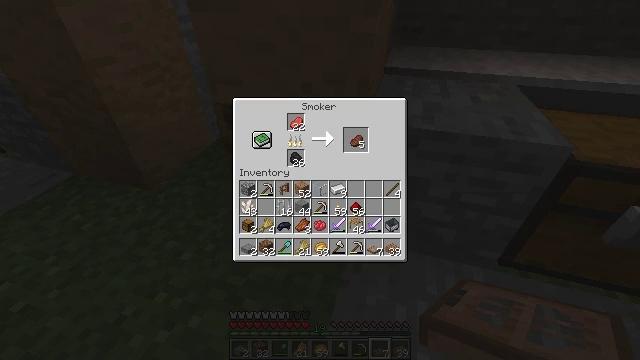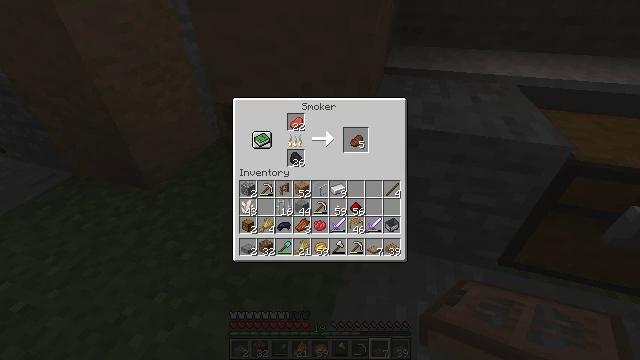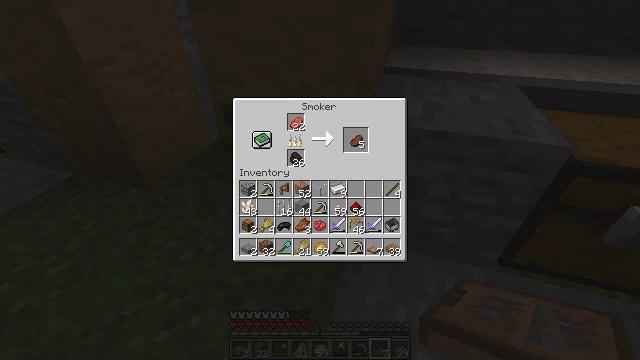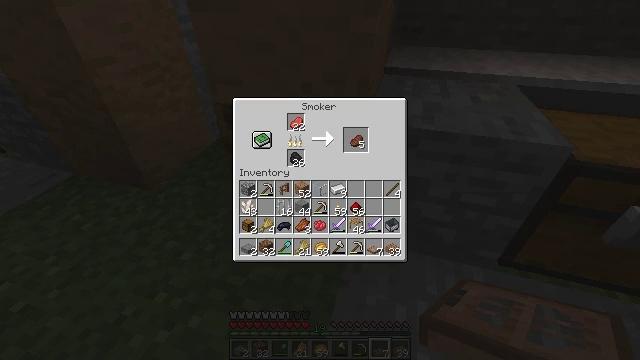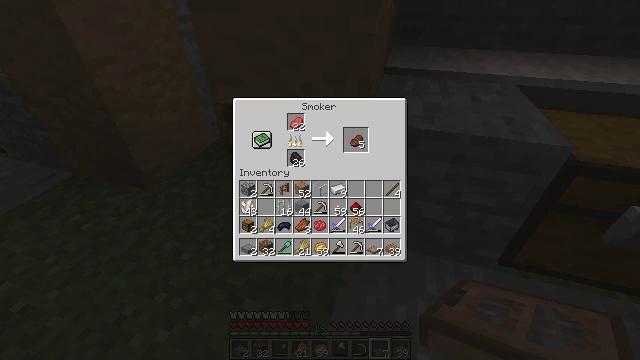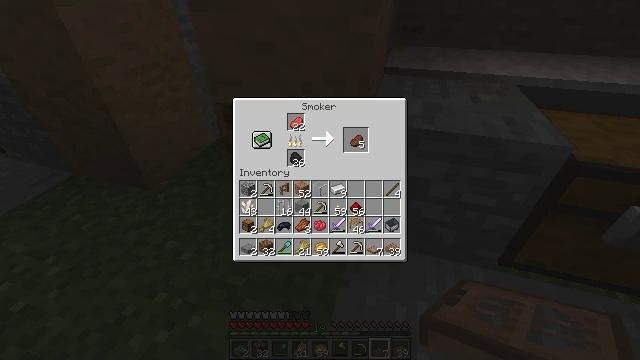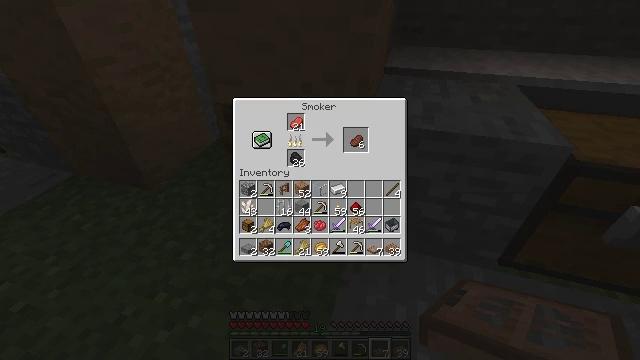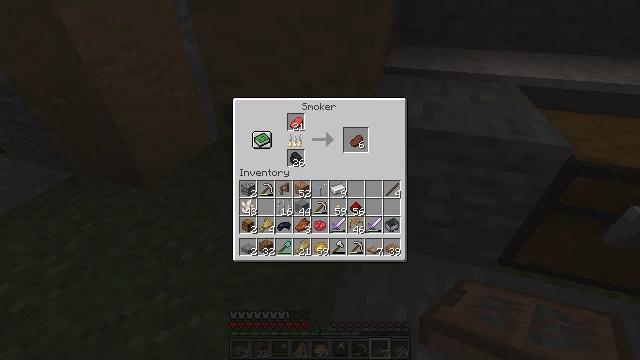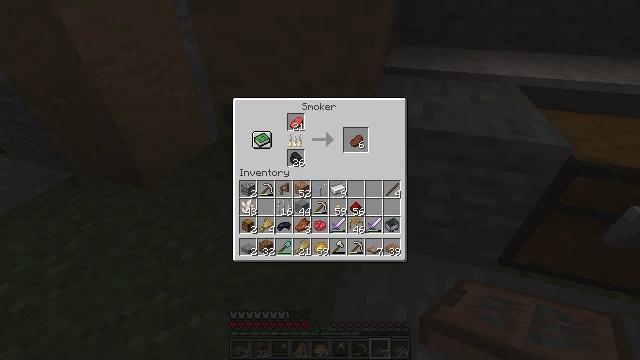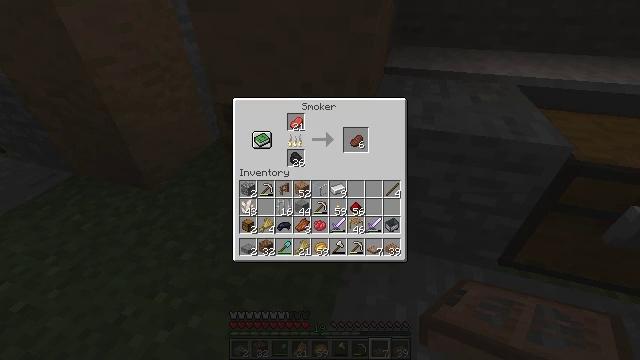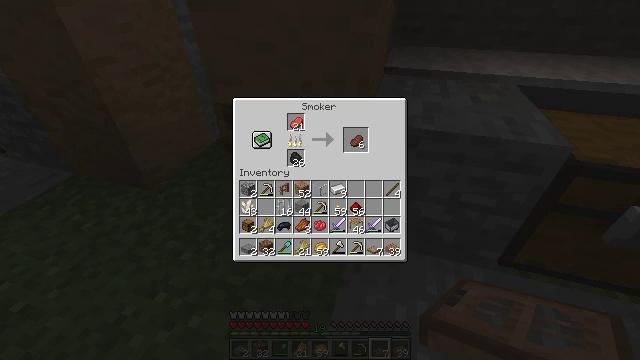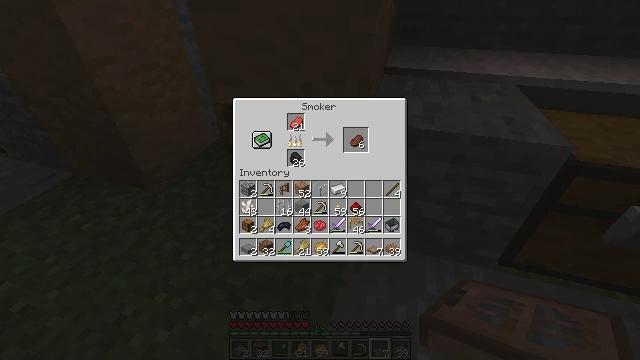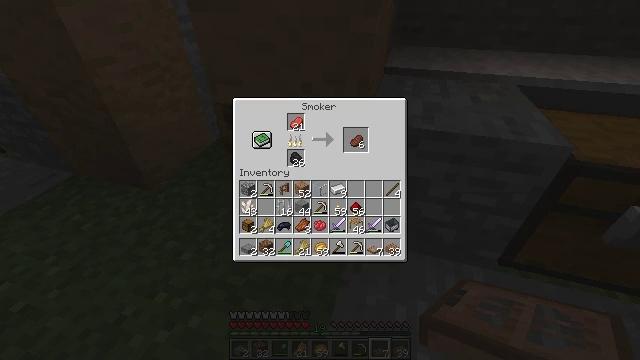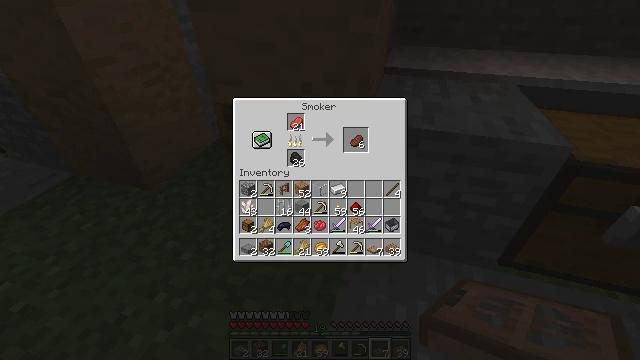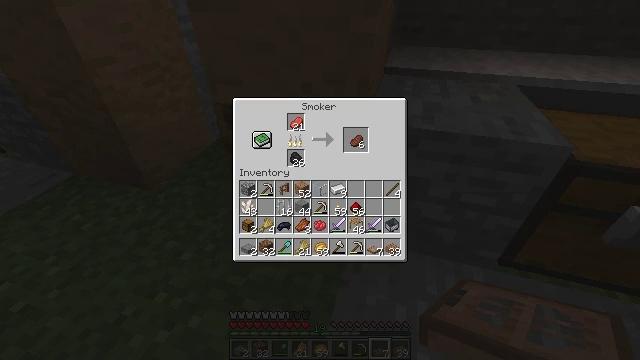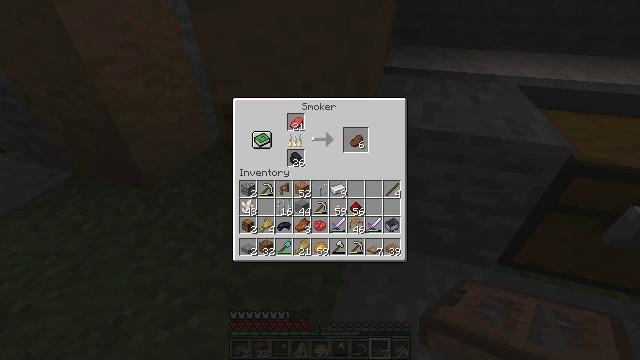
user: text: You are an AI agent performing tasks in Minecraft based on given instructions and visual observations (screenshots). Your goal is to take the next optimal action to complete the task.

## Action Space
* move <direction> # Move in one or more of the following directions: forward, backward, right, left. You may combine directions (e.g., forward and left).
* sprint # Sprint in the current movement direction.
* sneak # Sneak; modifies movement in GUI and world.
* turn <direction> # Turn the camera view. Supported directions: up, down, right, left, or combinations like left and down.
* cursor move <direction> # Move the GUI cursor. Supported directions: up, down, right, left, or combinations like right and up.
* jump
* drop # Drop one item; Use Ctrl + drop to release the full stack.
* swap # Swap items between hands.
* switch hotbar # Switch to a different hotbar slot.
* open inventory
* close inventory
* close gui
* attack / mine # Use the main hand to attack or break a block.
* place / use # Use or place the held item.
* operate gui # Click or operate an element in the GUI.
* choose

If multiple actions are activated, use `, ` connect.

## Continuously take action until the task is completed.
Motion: motion action
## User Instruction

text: Retrieve stripped jungle log from structures.
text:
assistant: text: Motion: no_op
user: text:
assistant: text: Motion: no_op
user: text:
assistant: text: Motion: no_op
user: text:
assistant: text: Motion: no_op
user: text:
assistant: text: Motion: no_op
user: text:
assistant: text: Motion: no_op
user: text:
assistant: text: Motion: no_op
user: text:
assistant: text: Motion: no_op
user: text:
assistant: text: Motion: no_op
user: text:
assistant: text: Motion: no_op
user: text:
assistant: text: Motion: no_op
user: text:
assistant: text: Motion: no_op
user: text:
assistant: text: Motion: no_op
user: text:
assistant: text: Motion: no_op
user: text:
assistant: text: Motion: no_op
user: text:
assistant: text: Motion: no_op
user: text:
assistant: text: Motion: no_op
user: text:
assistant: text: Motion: no_op
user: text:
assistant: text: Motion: no_op
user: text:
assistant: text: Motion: no_op
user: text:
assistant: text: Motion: no_op
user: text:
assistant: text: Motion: no_op
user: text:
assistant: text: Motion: no_op
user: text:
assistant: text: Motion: no_op
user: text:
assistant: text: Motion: no_op
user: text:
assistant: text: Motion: no_op
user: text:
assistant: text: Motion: no_op
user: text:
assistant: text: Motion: no_op
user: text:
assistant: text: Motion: no_op
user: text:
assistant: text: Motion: no_op